Interaction volume radius: 5 \u00c5
Interaction volume height: 50 \u00c5
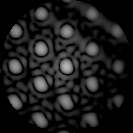
Disorder parameter: 0.03051